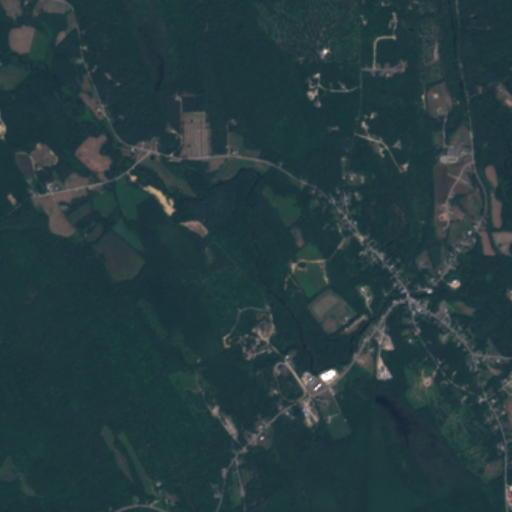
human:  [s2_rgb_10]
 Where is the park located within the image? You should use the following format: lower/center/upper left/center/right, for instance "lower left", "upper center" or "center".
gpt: The park is located in the right of the image.
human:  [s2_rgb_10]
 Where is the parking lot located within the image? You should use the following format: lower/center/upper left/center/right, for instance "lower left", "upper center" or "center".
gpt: The parking lot is located in the center right of the image.
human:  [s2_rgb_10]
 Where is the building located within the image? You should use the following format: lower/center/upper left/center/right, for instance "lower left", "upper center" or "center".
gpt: The building is located in the right of the image.
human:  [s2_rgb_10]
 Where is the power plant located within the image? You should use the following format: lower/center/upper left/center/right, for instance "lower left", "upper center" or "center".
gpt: There is no power plant in the image.